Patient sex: F
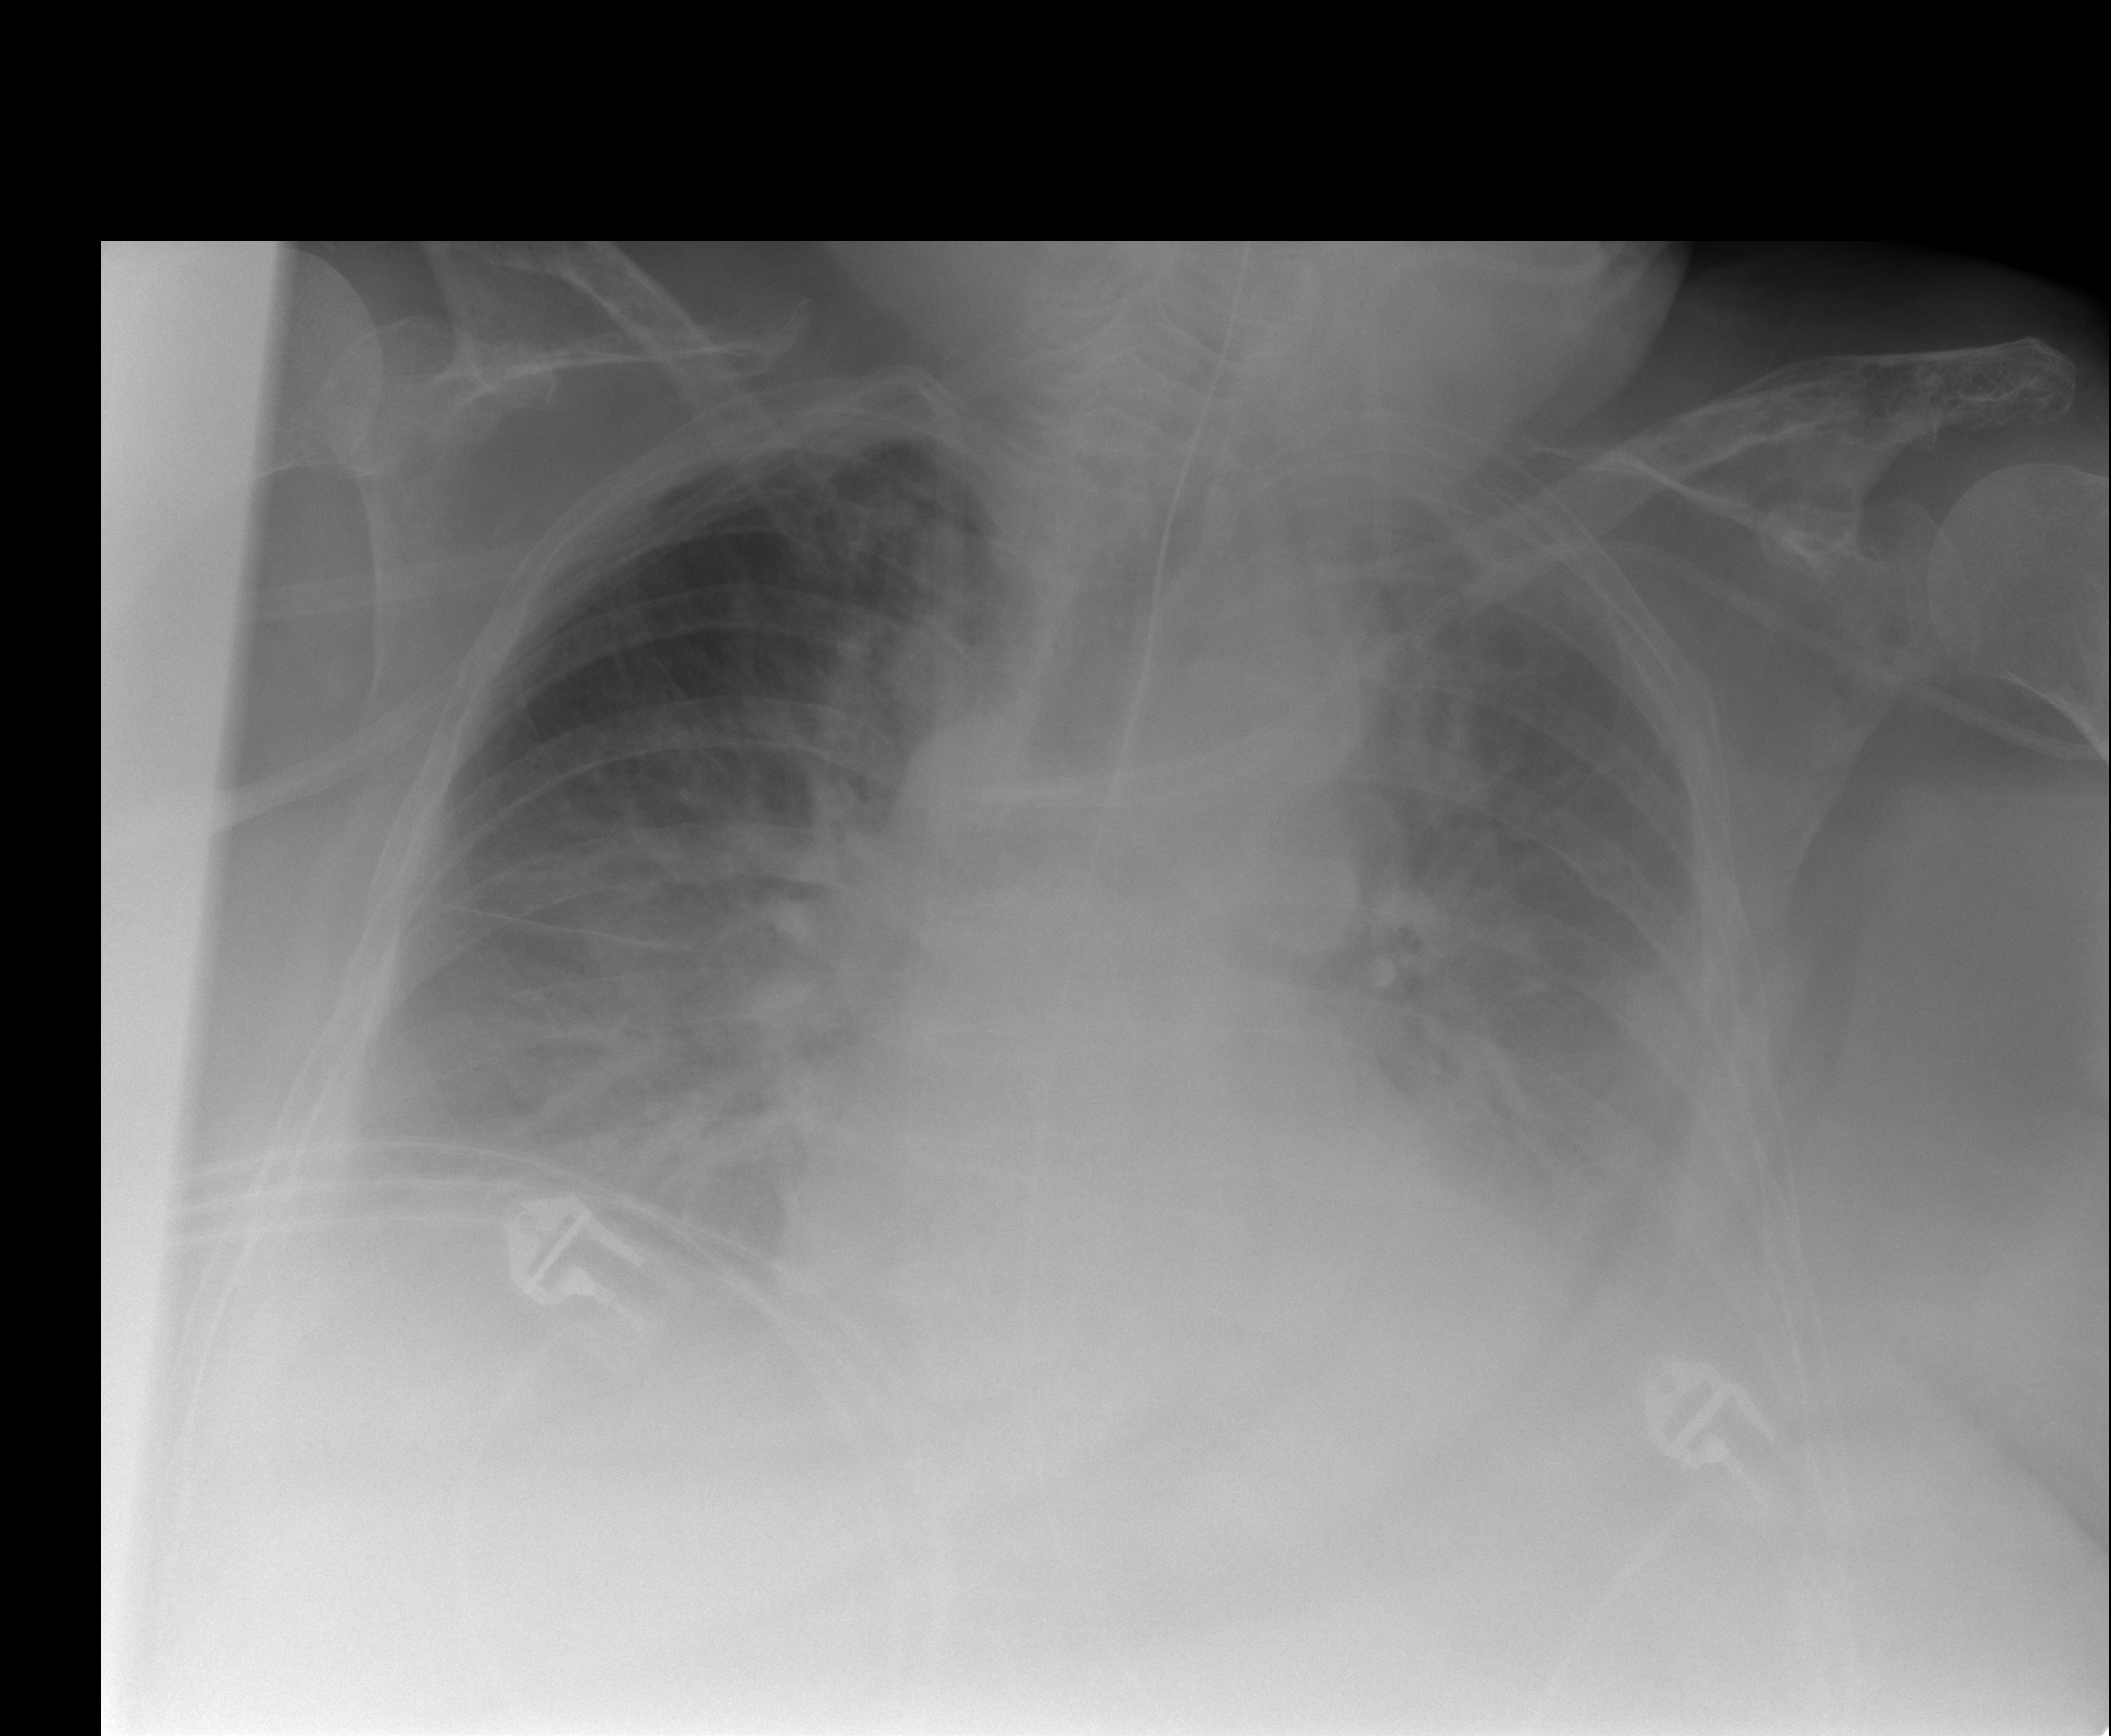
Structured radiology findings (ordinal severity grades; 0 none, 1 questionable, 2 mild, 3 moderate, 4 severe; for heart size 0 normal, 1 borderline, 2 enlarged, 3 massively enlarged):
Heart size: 2
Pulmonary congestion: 2
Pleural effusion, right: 3
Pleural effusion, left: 3
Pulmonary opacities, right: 0
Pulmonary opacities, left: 0
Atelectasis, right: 2
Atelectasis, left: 2